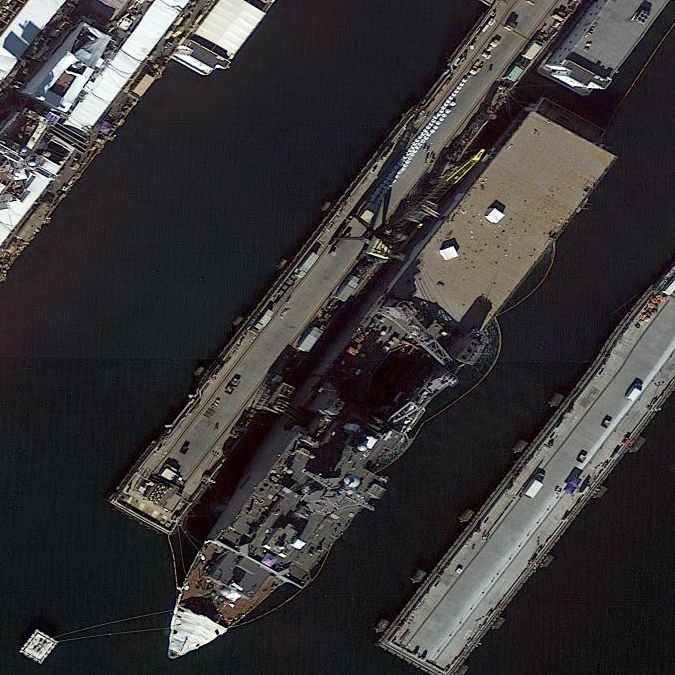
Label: combat